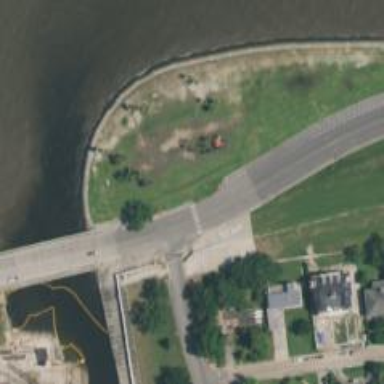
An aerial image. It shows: Lock gate along waterway.